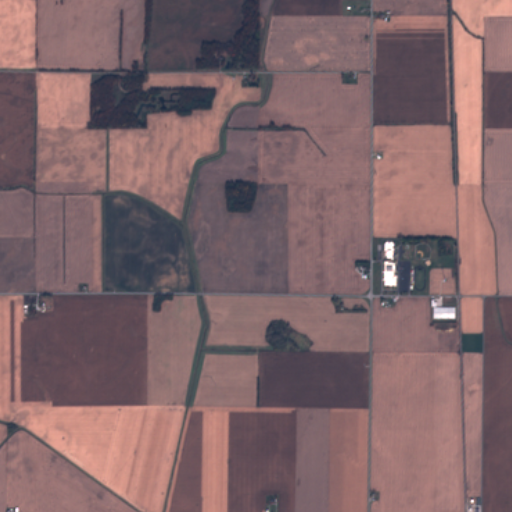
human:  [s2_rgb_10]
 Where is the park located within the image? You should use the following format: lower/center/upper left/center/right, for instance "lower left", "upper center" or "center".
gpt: The park is located in the center right of the image.
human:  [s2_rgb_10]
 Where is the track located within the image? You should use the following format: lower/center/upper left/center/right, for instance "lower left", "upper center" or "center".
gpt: The track is located in the center right of the image.
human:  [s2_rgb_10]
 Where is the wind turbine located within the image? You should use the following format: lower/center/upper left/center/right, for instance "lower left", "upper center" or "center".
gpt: The wind turbine is located in the center right of the image.
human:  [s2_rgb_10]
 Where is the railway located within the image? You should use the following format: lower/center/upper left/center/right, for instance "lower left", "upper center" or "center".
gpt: The railway is located in the right of the image.
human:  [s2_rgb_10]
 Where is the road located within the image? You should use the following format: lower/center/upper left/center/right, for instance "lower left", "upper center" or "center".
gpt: There is no road in the image.